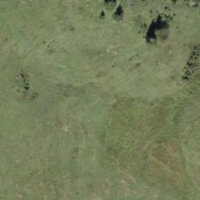
EUNIS habitat code: 23
Species observed at this site:
Stauroderus scalaris
Pseudochorthippus parallelus
Chorthippus biguttulus
Euthystira brachyptera